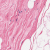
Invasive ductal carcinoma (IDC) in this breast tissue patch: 0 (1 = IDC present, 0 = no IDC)